Question: Is there any simple way to run a WPF storyboard based animation normally and then to run it in reverse to return all things to their original state?
Preferably, I would like to do this programatically:
'''
Storyboard sb=new Storyboard();
...
sb.Begin();
// Now how to do I run sb in reverse, to move things to where they were
// before the sb started?
'''
For example, you might have an animation where an ellipse moves from left to right and you would like for it at the end to move back to the left, where it began:

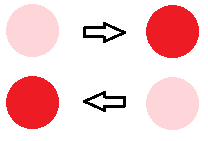
Answer: Have you tried setting <URL> to 'true' then?